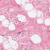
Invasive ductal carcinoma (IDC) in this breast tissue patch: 0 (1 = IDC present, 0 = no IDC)